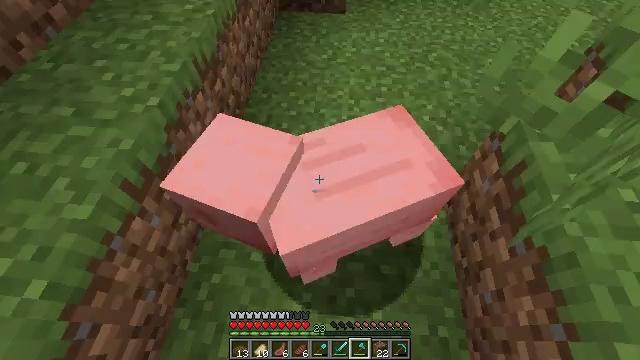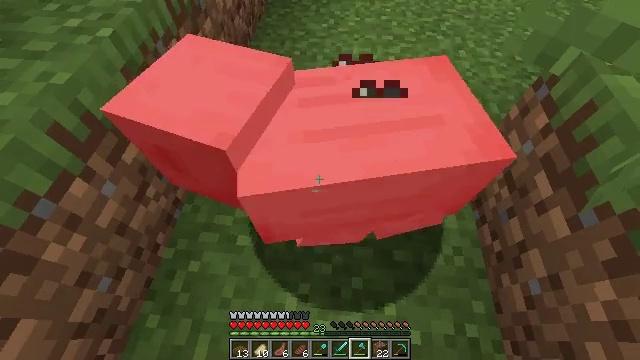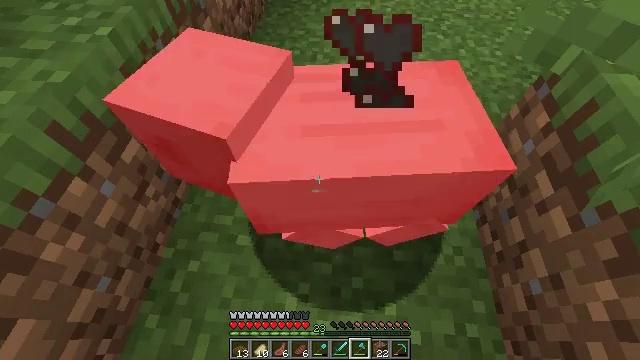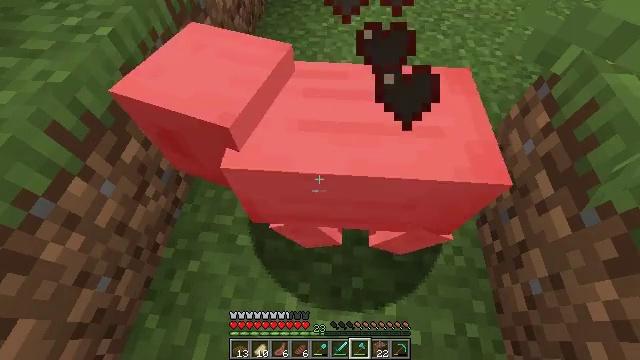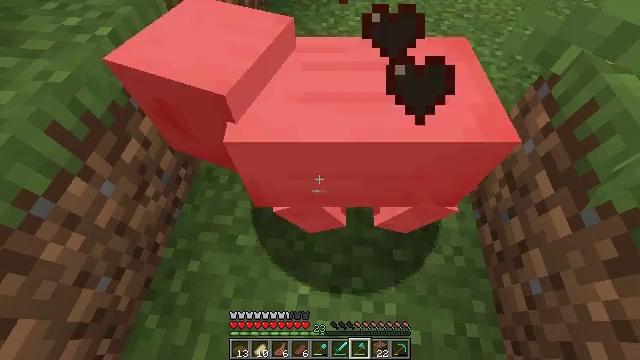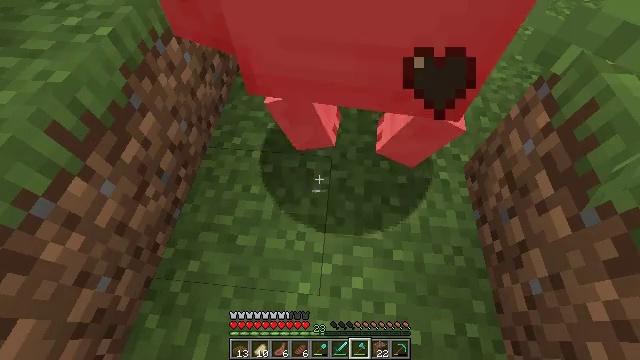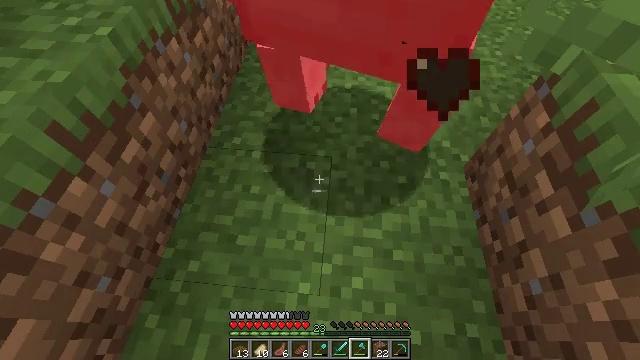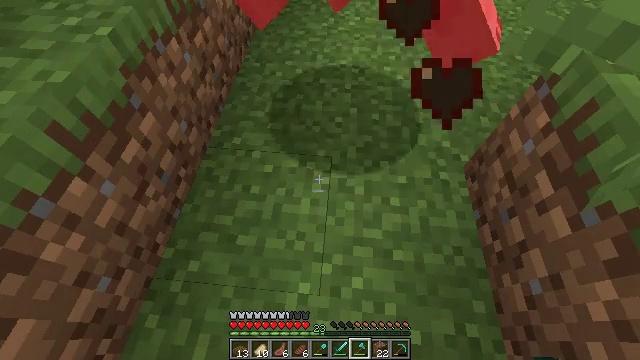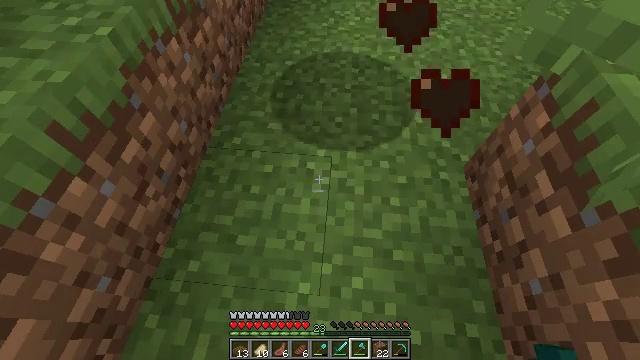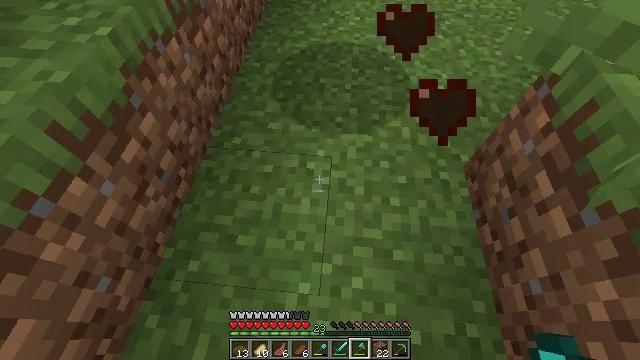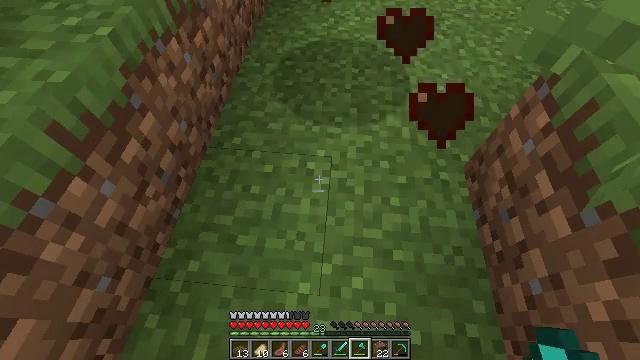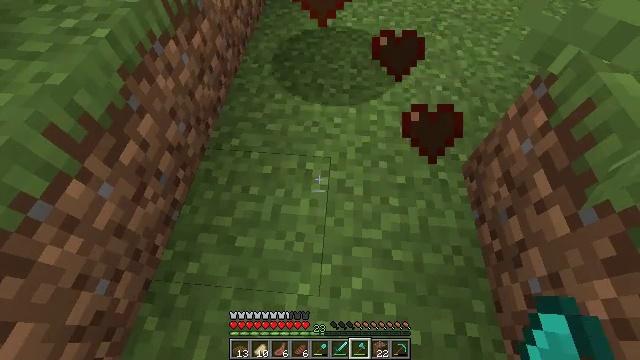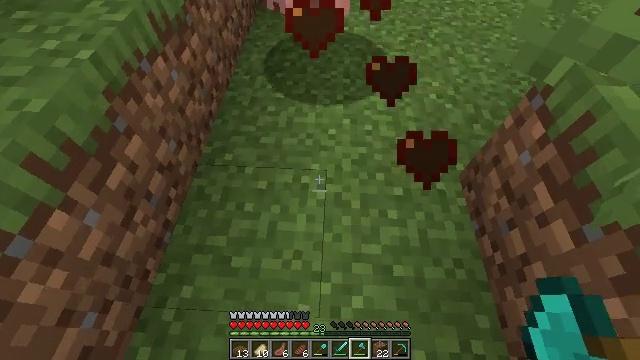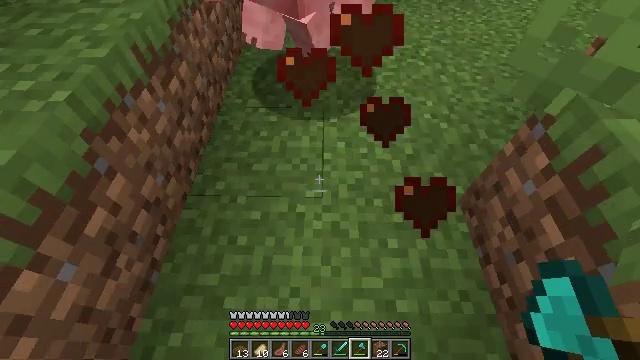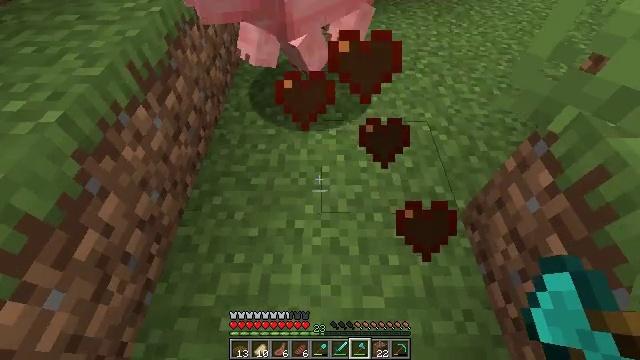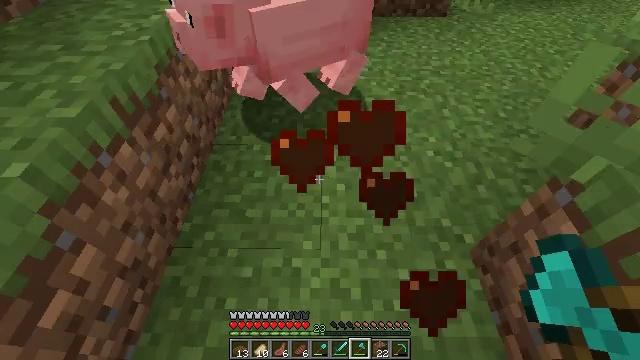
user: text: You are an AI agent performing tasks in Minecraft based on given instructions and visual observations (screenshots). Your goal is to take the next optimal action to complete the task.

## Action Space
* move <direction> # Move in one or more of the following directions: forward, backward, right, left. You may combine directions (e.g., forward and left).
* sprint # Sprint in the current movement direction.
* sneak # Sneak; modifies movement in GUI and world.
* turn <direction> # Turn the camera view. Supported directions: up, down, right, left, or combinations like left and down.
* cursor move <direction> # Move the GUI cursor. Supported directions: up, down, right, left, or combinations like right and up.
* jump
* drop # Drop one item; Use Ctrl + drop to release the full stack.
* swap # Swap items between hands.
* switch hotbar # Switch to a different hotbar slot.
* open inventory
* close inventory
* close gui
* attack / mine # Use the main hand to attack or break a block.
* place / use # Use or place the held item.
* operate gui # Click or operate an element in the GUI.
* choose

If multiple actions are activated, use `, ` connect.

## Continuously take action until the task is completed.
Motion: motion action
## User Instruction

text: Hunt a pig.
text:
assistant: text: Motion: no_op
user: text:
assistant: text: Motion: no_op
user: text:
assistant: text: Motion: no_op
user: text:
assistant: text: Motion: no_op
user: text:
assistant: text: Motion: no_op
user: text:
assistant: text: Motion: no_op
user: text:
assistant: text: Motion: no_op
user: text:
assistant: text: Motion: no_op
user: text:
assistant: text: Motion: no_op
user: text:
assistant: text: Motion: no_op
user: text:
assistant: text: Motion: no_op
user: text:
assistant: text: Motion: move forward, turn right and up
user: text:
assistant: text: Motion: move forward, turn right and up
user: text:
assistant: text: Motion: move forward, turn up
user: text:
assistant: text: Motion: move forward, turn up
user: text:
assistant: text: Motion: move forward, turn up
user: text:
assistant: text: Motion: move forward, turn up
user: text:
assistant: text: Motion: turn up
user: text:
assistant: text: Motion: turn up
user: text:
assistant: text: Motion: turn left and up
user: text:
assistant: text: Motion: turn left
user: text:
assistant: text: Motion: turn left, jump
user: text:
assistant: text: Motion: turn left, jump
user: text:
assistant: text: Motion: turn left and down, jump
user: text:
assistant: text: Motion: turn left, jump
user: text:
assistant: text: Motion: jump
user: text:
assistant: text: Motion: turn right and up, jump
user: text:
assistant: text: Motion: turn right and up, jump
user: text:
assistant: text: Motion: jump
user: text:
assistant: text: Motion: attack / mine